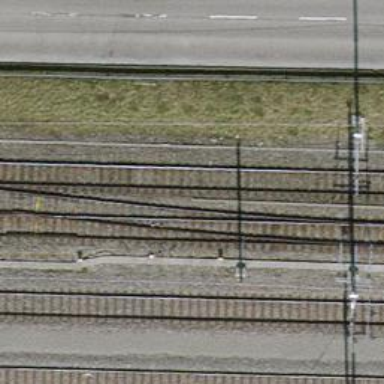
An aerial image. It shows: Single railway track with electrification through contact line.